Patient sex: M
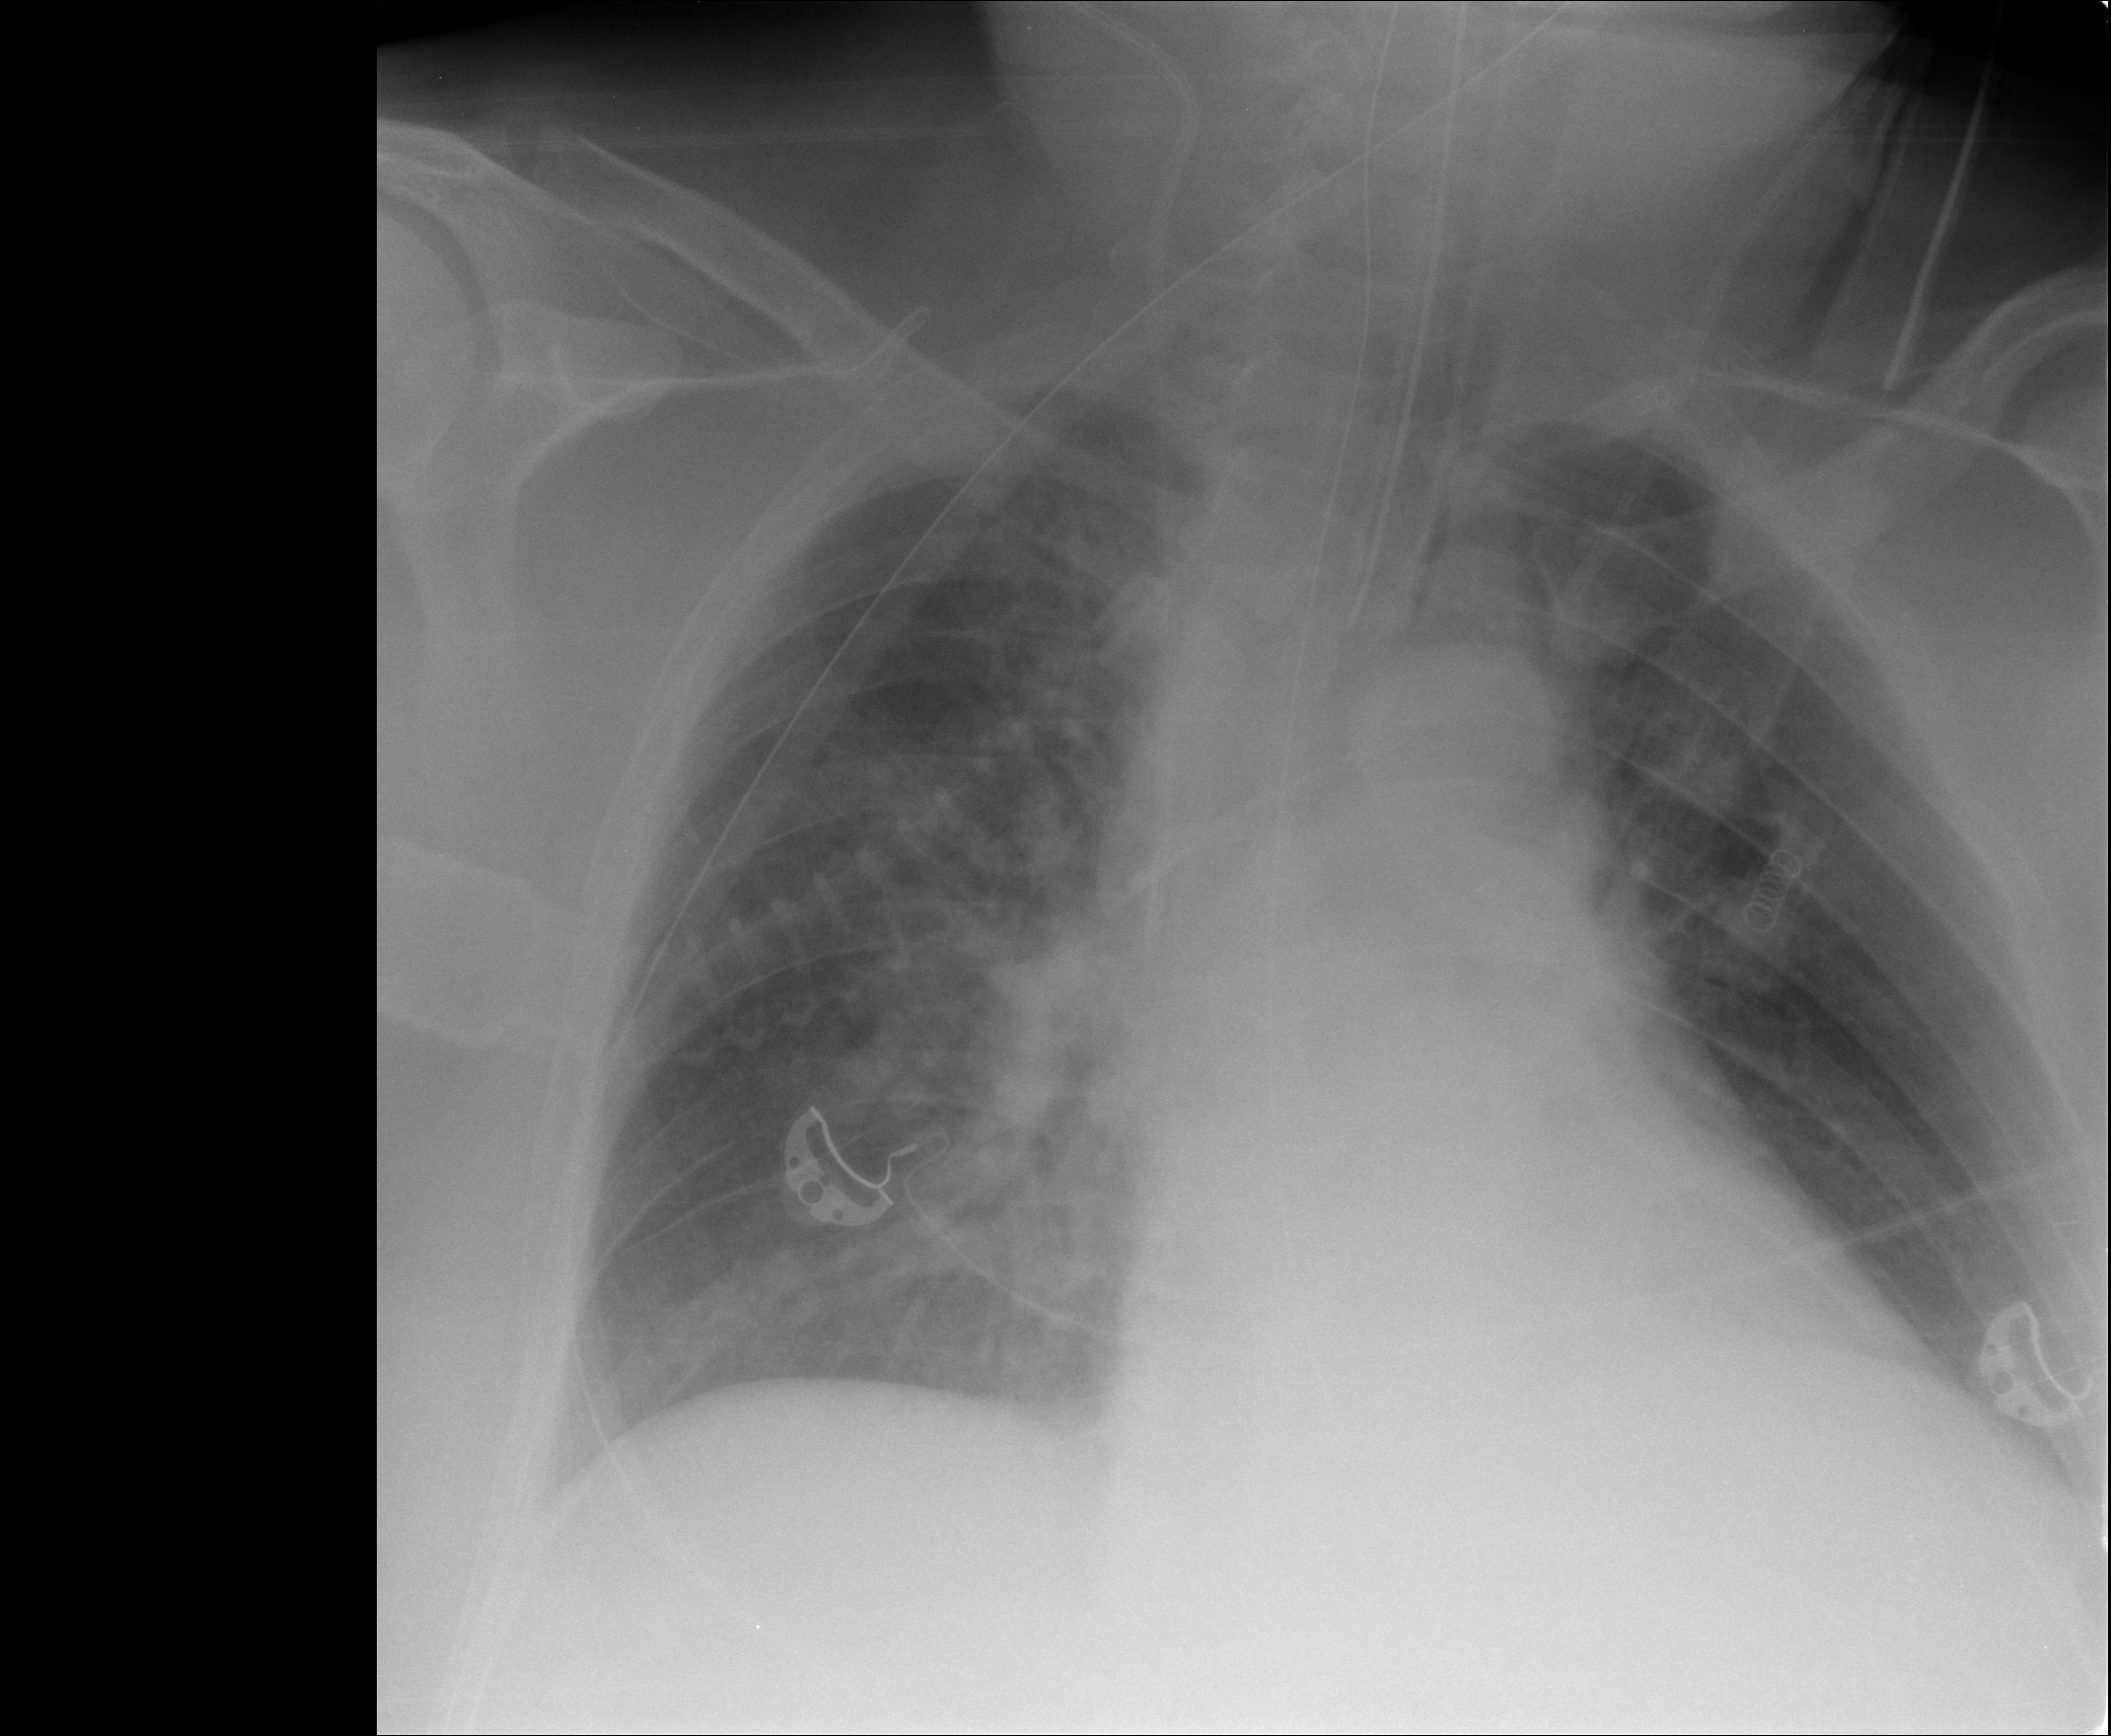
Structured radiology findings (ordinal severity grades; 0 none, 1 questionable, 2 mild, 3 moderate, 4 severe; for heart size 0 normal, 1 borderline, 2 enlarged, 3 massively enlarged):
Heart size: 1
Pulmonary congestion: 2
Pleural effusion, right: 0
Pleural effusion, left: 0
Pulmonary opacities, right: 2
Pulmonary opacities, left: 1
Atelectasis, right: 1
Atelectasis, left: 1